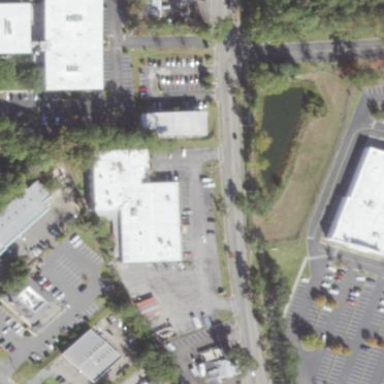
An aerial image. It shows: Commercial area.